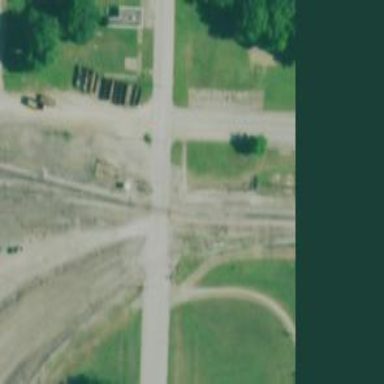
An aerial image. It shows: Level crossing along the railway.